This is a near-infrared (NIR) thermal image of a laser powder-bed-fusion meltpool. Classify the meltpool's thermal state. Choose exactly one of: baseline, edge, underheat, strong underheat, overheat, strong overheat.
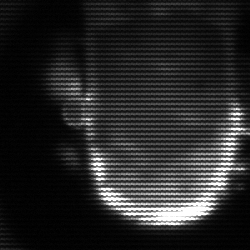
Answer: baseline